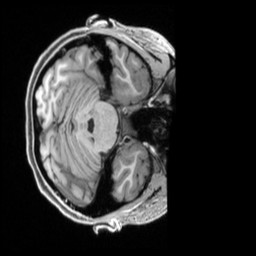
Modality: T1w
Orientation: axial
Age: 32
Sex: female
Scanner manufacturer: siemens
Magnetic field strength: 3 T
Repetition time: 2.5 s
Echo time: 0.00296 s